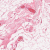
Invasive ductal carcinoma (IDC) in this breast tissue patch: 0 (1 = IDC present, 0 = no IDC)